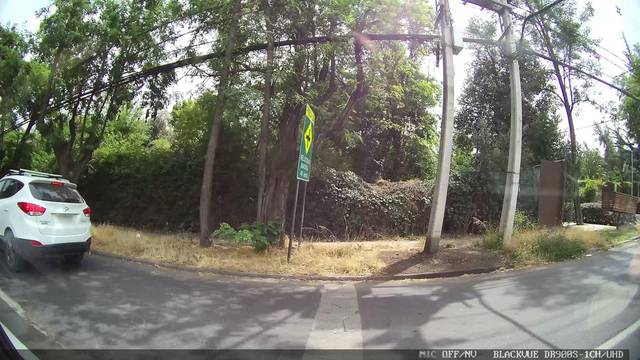
Region: Chile
Coordinates: -33.453, -70.525